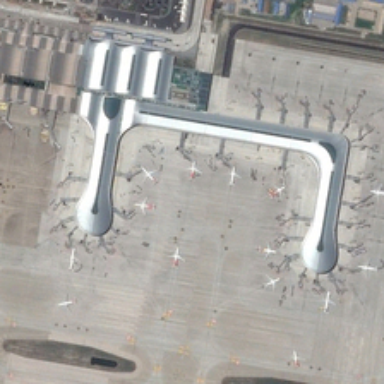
Many of the planes were docked on the wide .